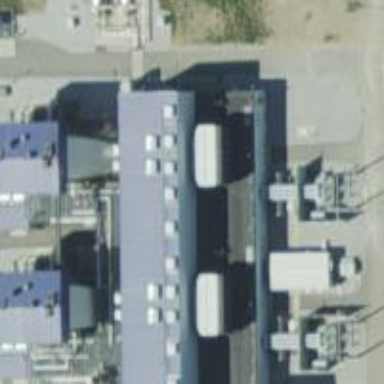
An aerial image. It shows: Gas turbine power generator.